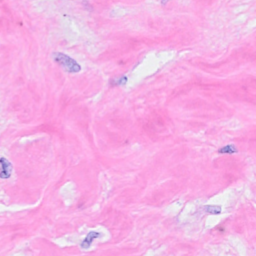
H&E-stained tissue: Breast